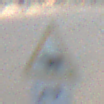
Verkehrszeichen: ViehtriebRechts
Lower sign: RichtungsangabeDurchPfeile5
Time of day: Midday
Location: Outdoor (Urban)
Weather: Clear
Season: NotSpecified
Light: Natural